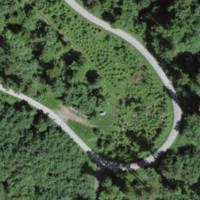
EUNIS habitat code: 43
Species observed at this site:
Cornus sanguinea